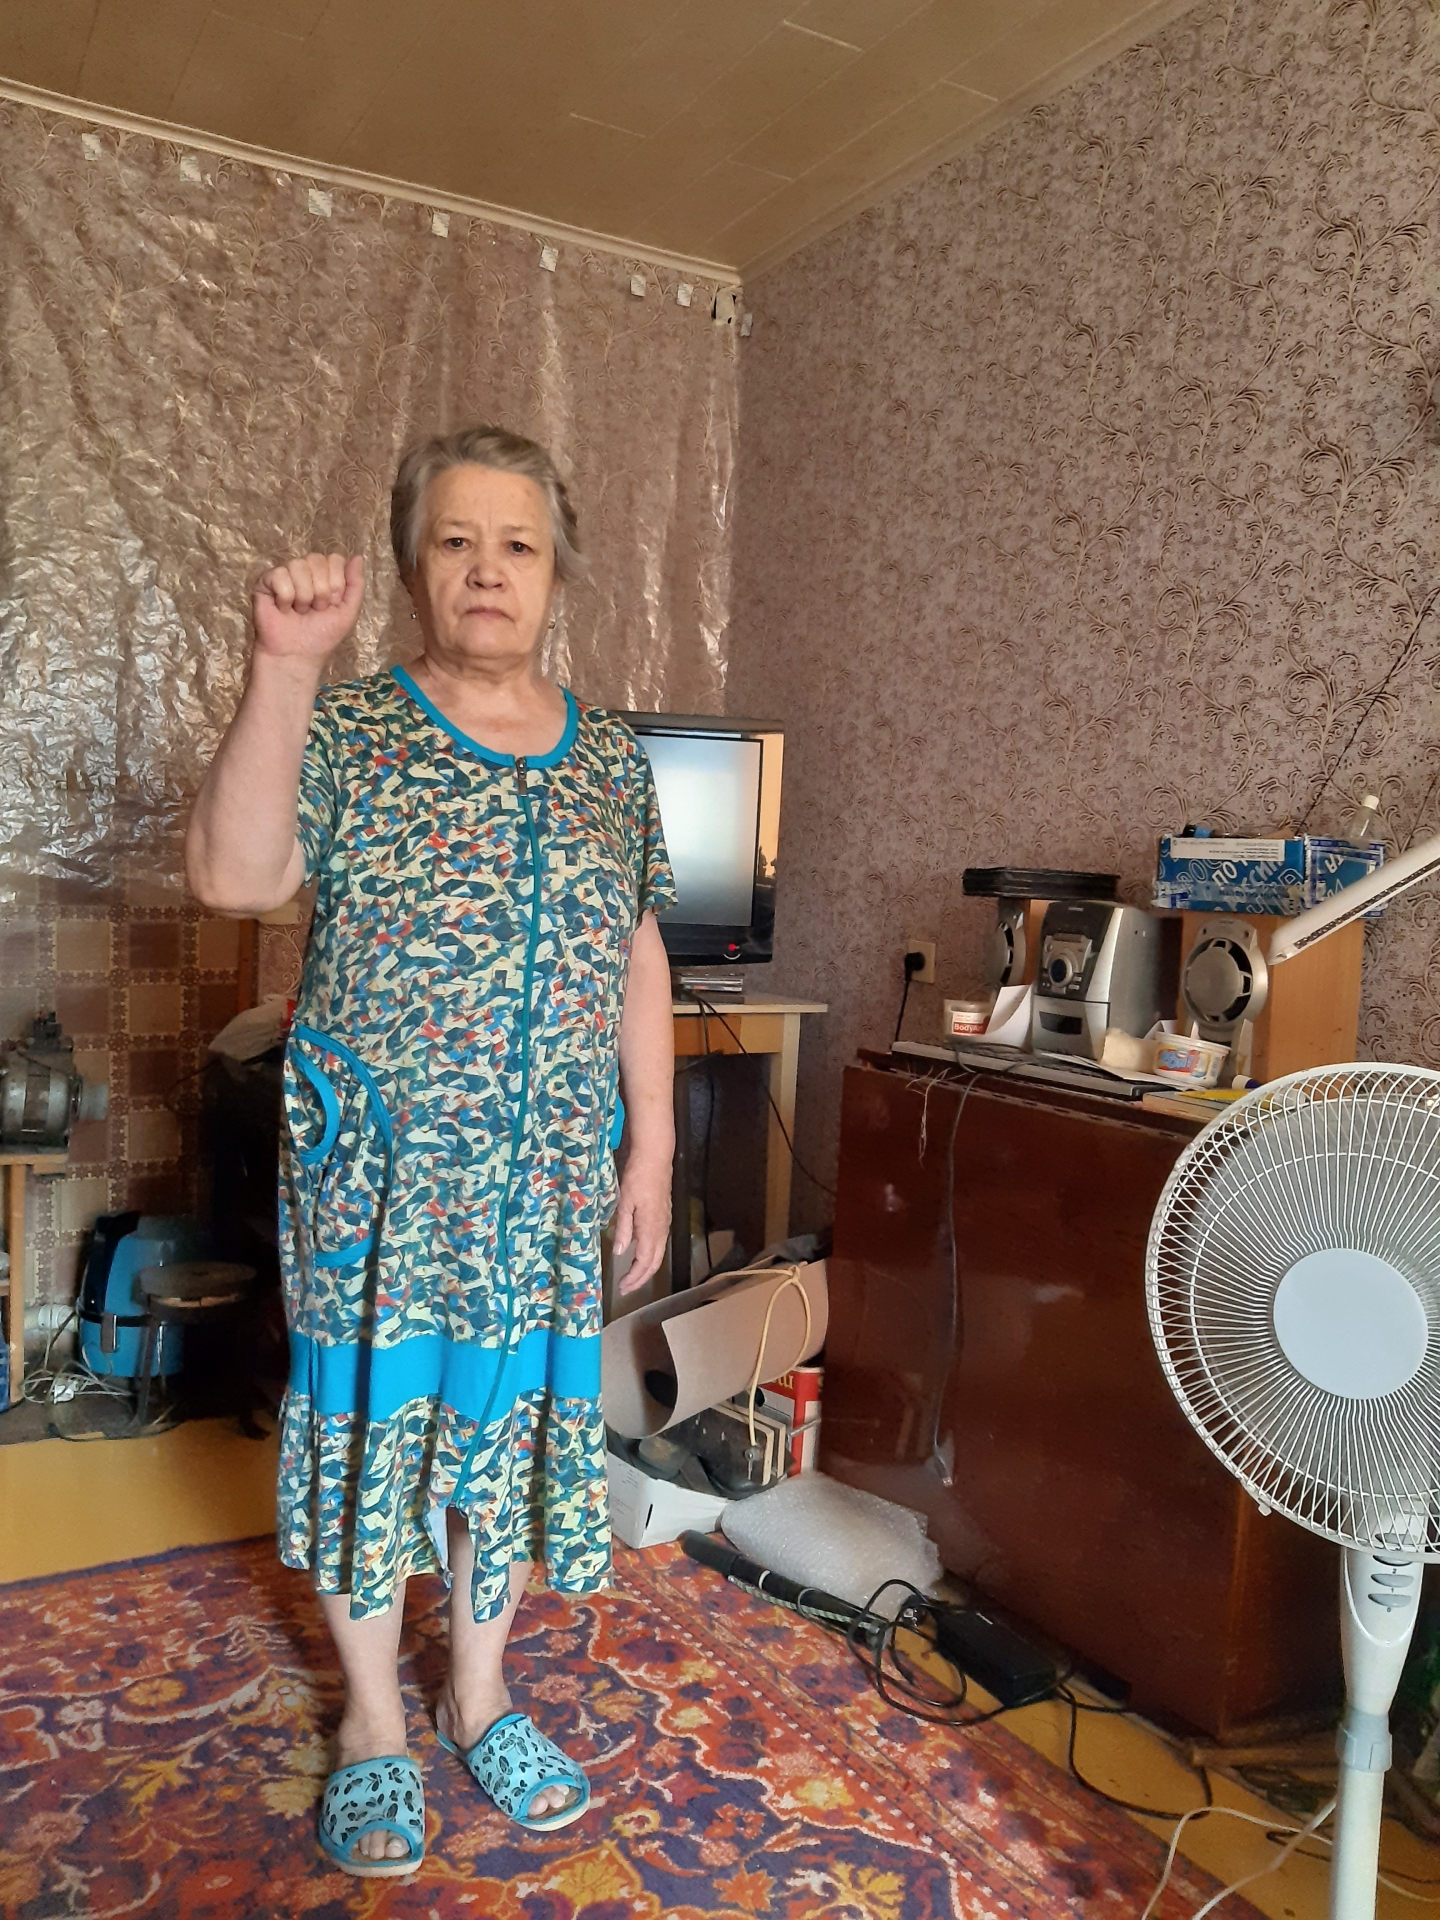
Label: clear